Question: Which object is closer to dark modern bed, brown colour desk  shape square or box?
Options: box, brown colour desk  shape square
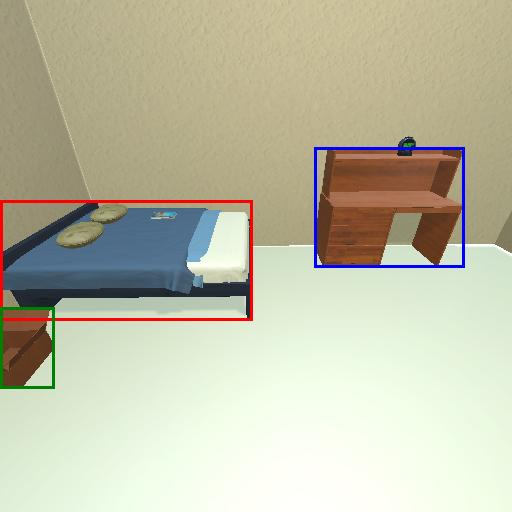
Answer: box